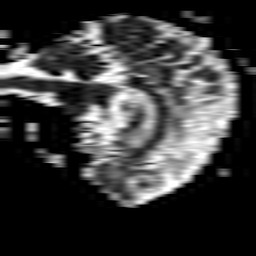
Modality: ADC
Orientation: sagittal
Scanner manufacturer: philips
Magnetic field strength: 1.5 T
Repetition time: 3.654 s
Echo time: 0.06896 s